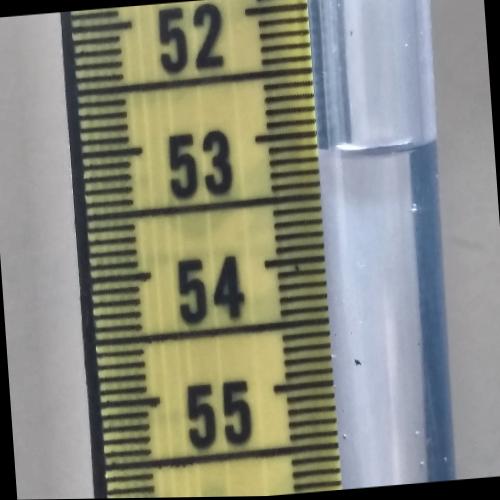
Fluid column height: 53.2 cm